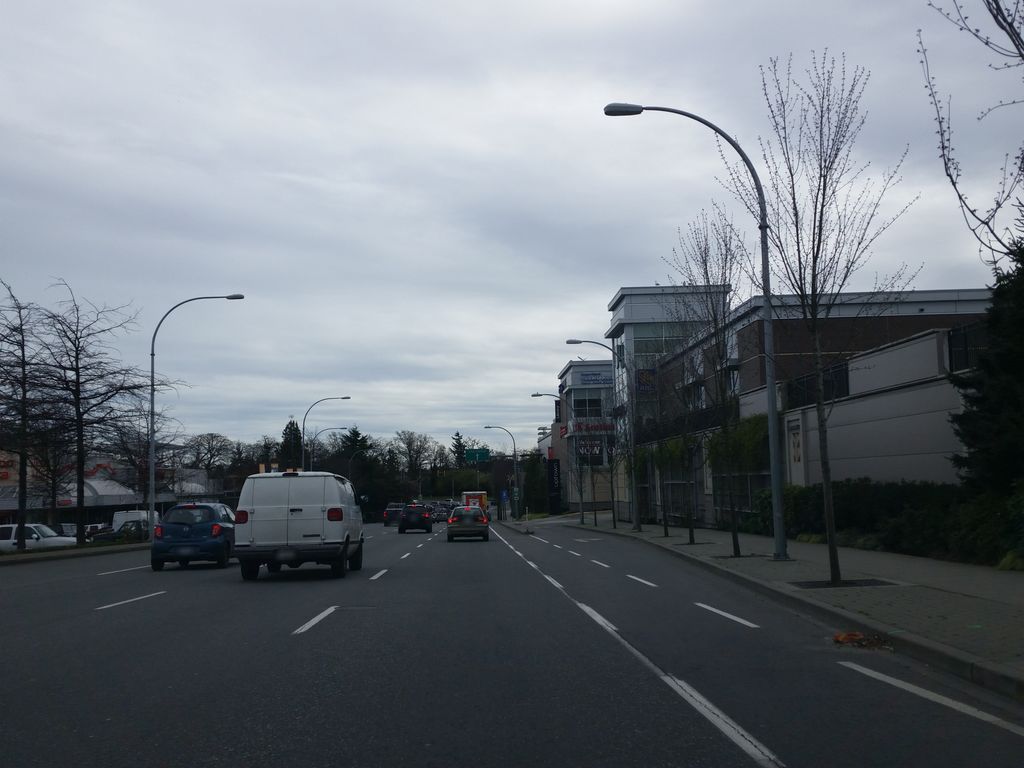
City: victoria